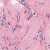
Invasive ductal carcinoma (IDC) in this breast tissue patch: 1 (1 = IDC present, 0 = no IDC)